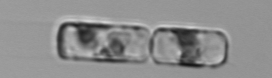
Label: Guinardia_delicatula